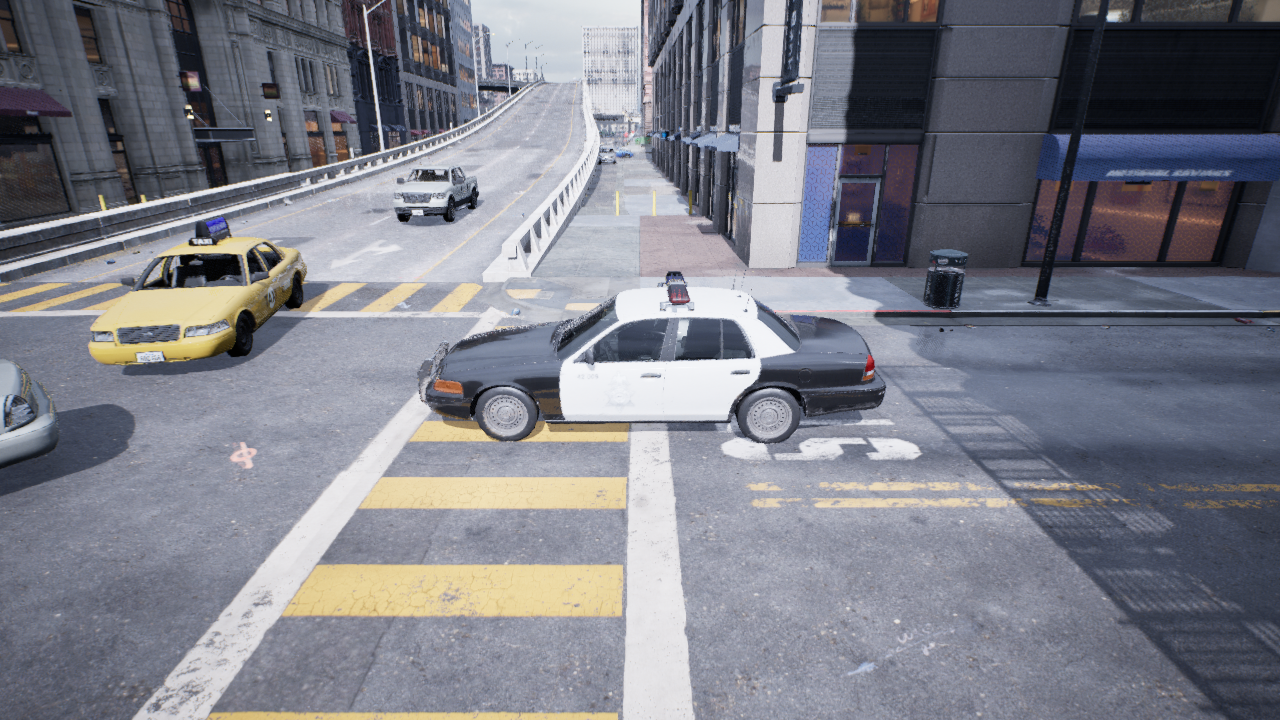
Venue: residential
Lighting: overcast
Vehicle rig: sedan